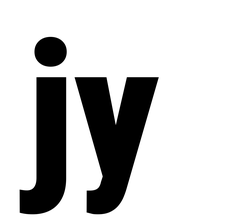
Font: Roboto_Condensed_Black